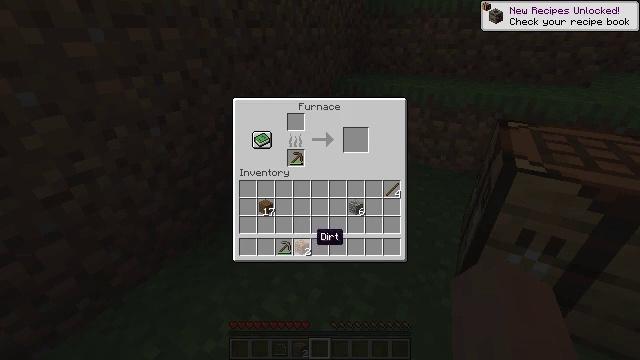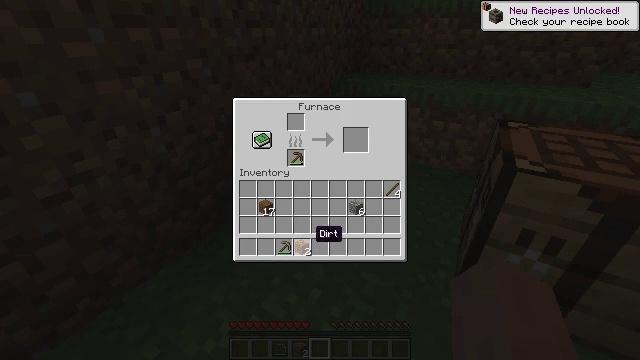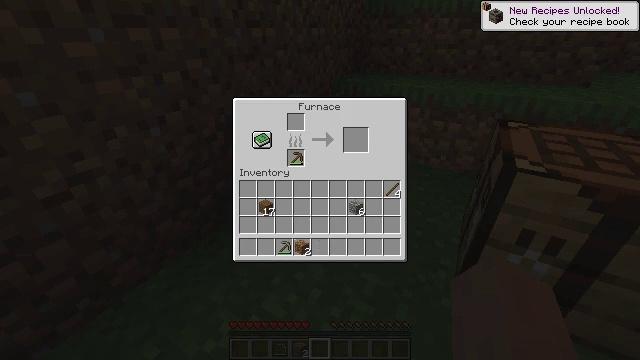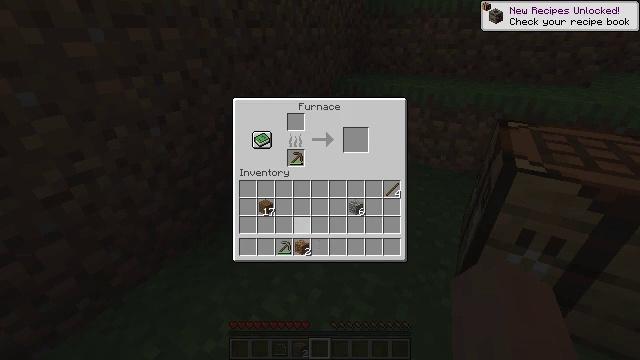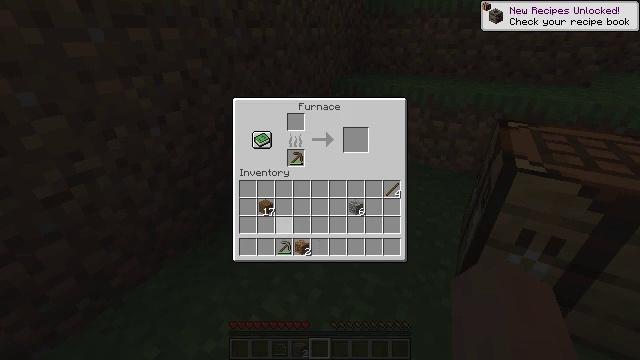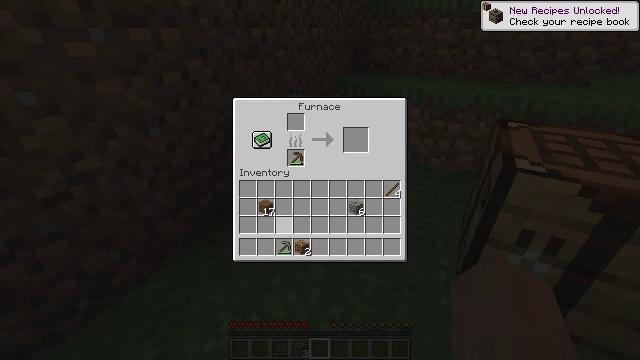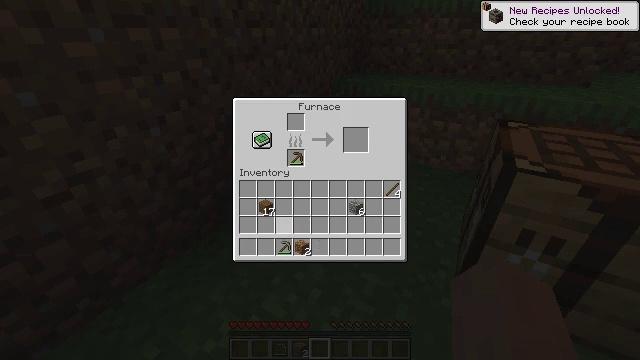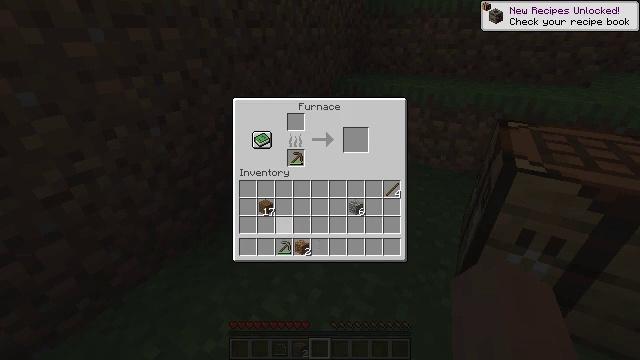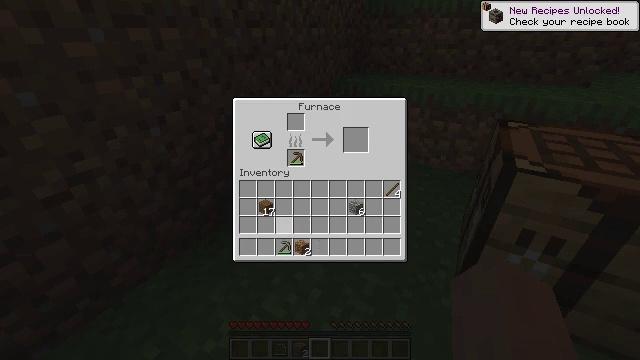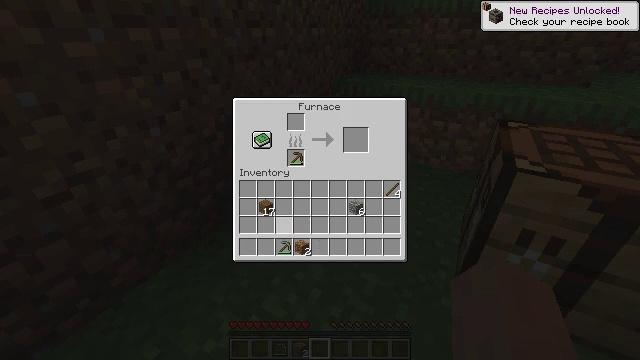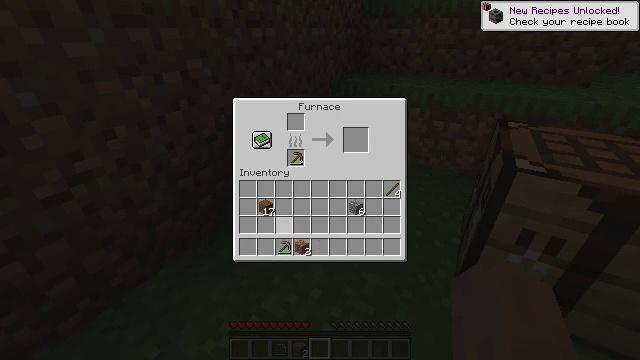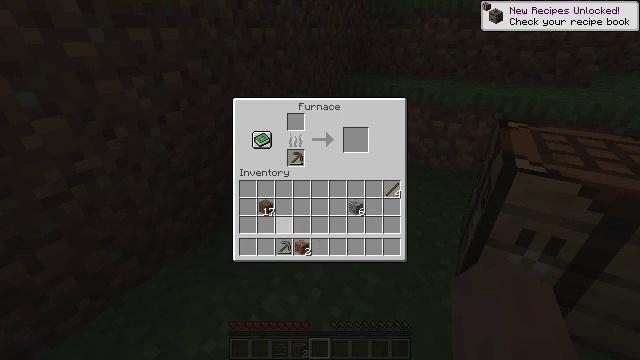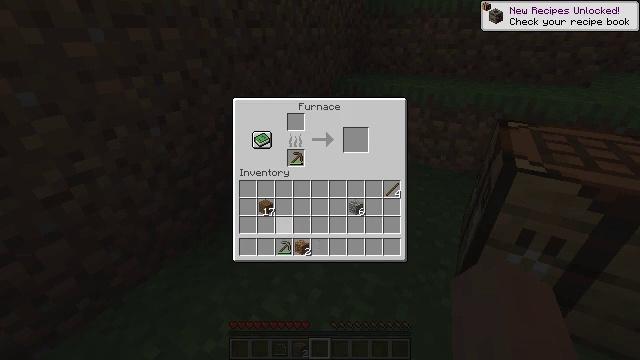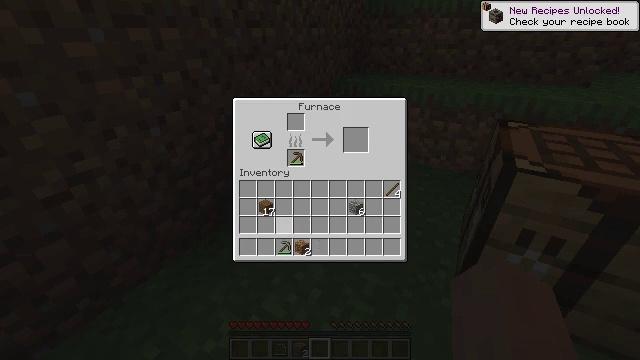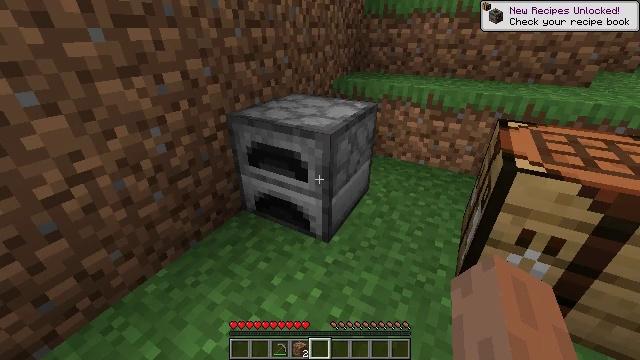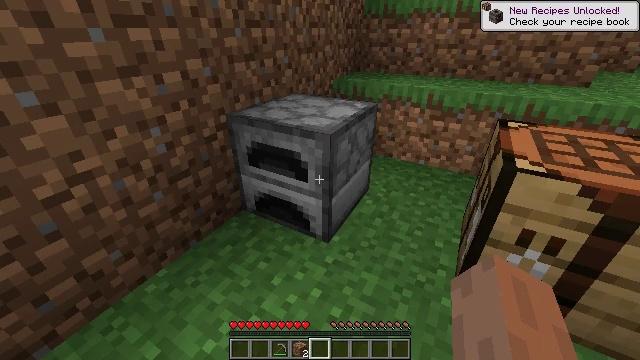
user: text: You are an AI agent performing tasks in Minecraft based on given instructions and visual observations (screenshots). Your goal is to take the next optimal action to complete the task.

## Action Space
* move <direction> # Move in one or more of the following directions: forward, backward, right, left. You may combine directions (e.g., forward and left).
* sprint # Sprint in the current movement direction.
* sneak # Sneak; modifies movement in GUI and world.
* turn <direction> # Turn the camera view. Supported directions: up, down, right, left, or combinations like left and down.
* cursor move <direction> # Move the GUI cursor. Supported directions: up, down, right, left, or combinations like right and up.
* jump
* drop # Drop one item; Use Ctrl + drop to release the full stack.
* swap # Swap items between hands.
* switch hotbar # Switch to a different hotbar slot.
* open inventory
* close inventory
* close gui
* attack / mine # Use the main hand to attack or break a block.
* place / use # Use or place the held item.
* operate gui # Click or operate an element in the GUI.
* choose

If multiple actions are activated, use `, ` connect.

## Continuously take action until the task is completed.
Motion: motion action
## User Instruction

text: Remove oak leaves from branches.
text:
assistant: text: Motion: no_op
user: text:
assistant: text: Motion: no_op
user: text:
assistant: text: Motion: no_op
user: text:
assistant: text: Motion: no_op
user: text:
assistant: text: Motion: no_op
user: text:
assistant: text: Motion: no_op
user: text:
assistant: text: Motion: no_op
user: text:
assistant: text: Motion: no_op
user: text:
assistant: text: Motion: no_op
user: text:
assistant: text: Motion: no_op
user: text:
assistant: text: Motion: no_op
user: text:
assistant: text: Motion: no_op
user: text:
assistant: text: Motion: no_op
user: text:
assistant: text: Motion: open inventory
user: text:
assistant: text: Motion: open inventory
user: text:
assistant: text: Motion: open inventory
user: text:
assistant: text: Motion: open inventory
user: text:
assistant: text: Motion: no_op
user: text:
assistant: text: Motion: no_op
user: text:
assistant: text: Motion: no_op
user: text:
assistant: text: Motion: turn right and up
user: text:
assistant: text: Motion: turn right and up
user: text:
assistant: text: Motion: turn right and up
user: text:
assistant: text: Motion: turn right
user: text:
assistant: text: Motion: turn right
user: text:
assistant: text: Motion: no_op
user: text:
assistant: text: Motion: no_op
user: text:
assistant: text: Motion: turn right
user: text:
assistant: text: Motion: turn right
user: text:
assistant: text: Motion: turn right